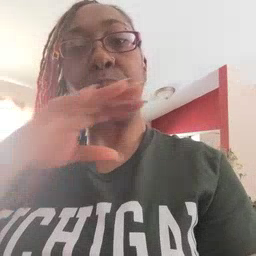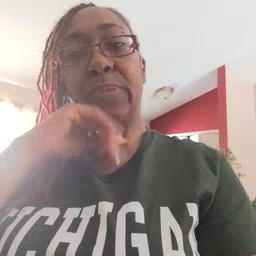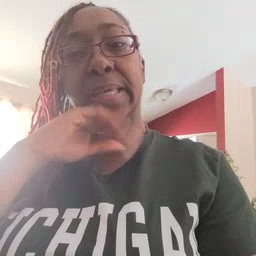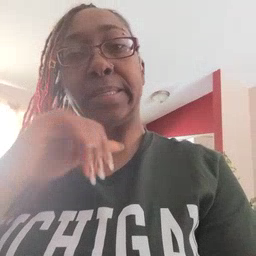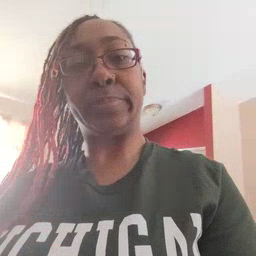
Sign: pig